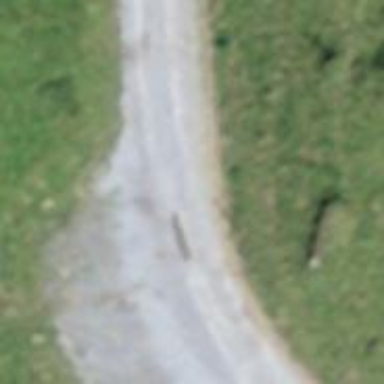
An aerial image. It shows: Passing place on the road.